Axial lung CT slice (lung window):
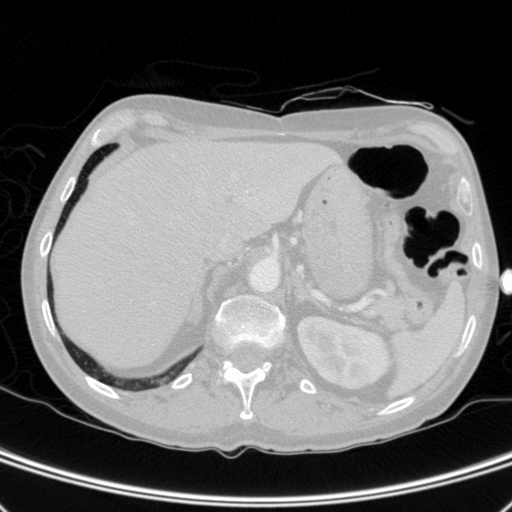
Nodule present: no